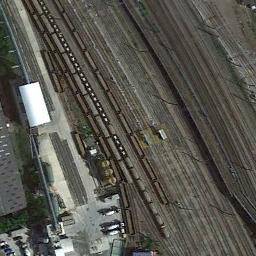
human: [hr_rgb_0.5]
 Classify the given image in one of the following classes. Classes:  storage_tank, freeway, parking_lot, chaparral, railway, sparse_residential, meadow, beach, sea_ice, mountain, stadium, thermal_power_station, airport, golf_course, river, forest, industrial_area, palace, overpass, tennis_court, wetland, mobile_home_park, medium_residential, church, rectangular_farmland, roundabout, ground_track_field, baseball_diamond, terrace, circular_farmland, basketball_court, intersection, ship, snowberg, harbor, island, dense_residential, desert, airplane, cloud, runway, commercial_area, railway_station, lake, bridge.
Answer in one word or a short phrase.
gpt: railway